Field crop: maize
Growth stage: 1
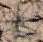
Species: salsola